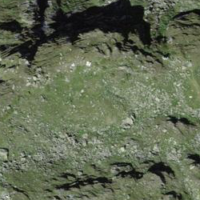
EUNIS habitat code: 31
Species observed at this site:
Bistorta vivipara